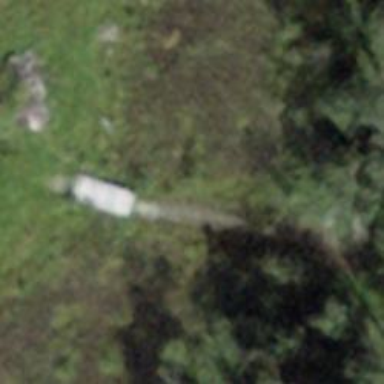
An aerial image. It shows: Path on bridge.